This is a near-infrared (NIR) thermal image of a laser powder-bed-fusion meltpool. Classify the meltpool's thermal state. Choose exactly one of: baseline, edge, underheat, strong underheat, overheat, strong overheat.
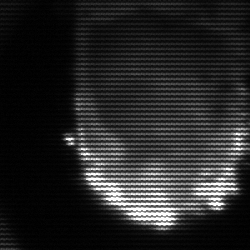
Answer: baseline